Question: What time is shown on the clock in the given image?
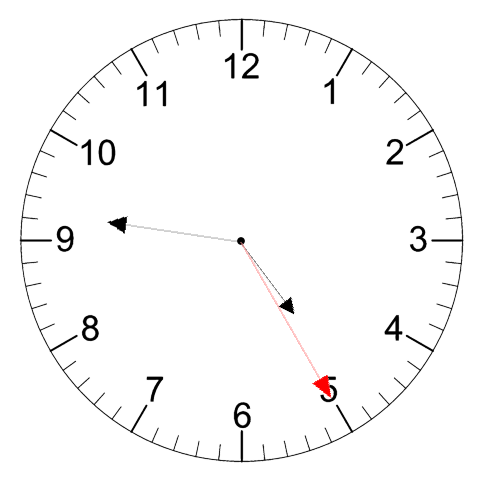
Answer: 04:46:25